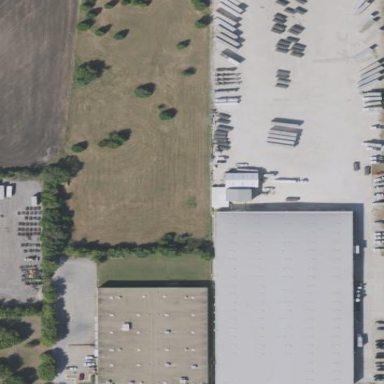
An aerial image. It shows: Industrial plot.